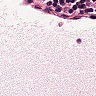
Metastatic tissue present: no